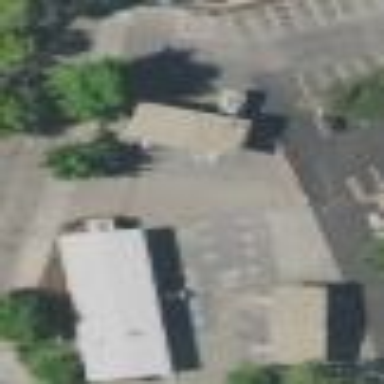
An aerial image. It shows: Fuel station.